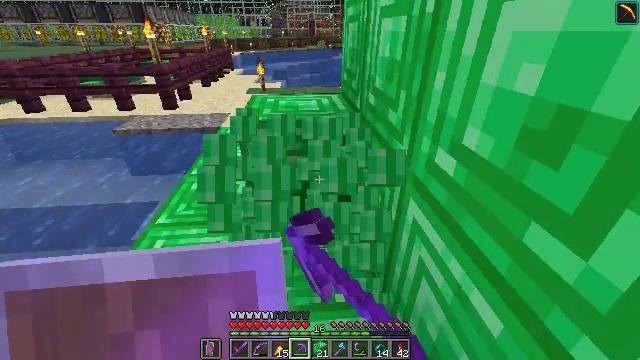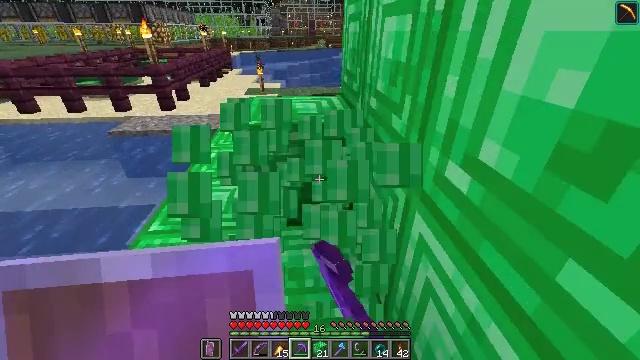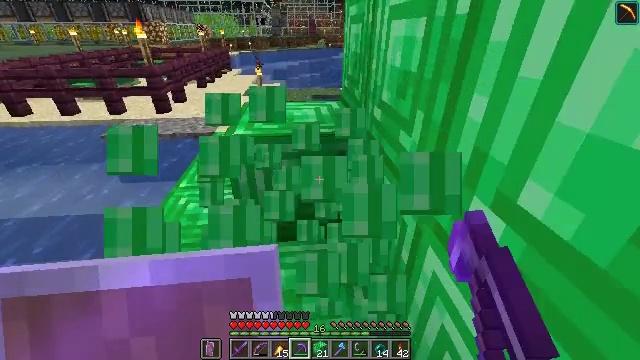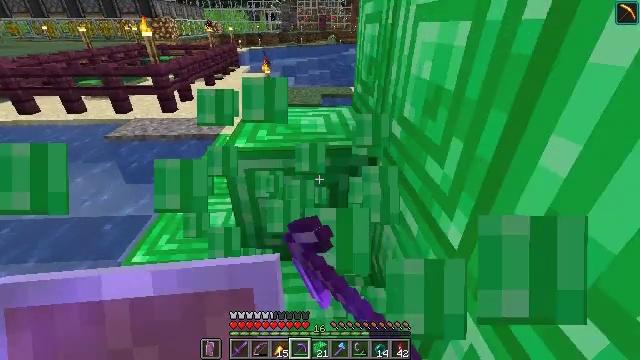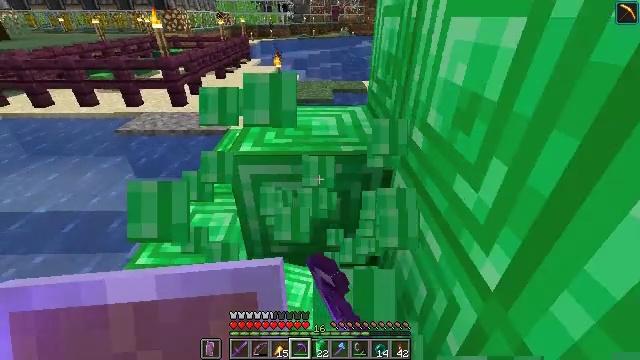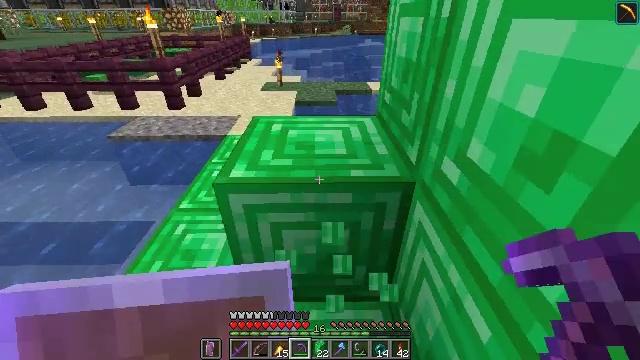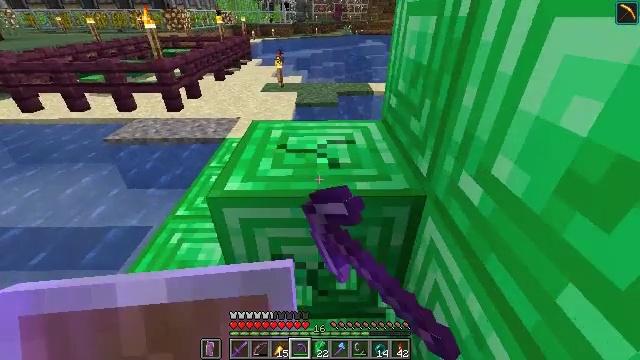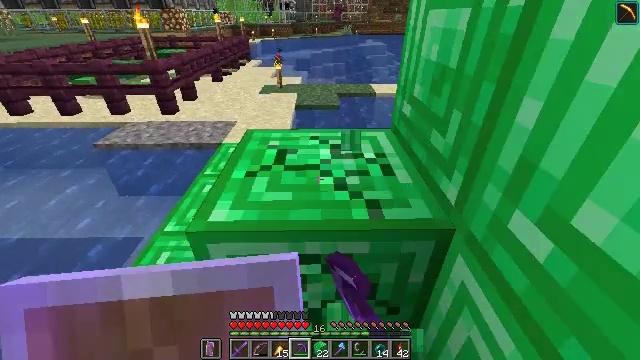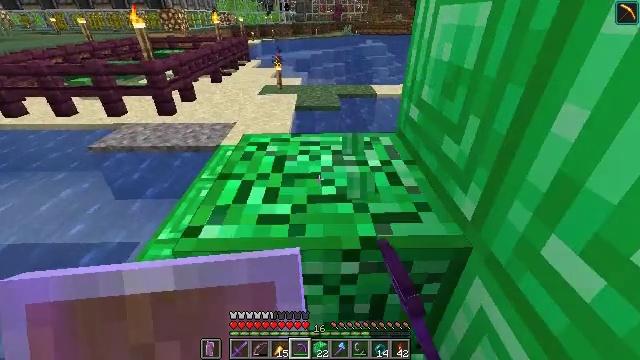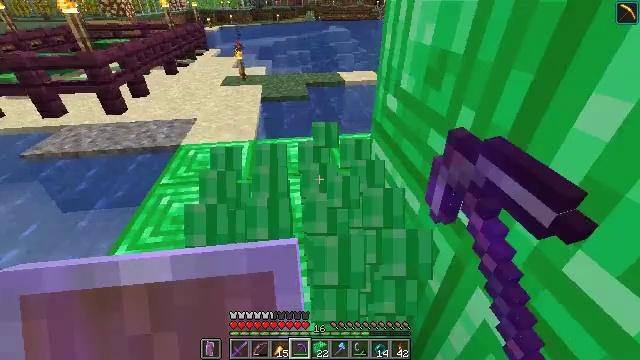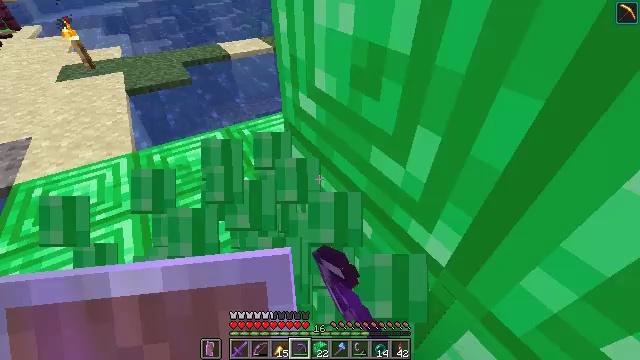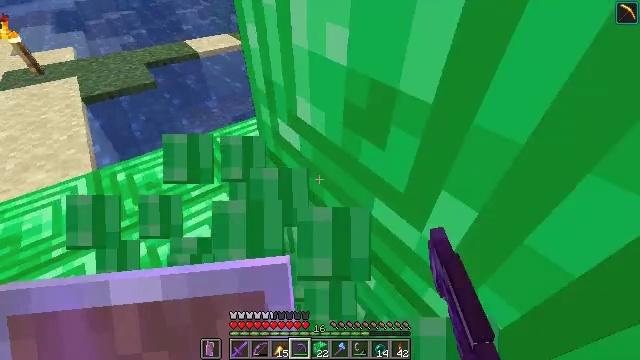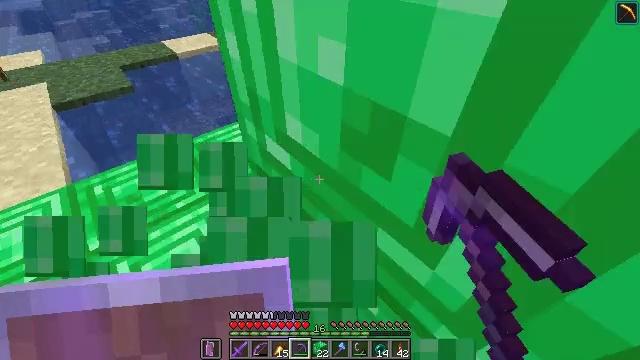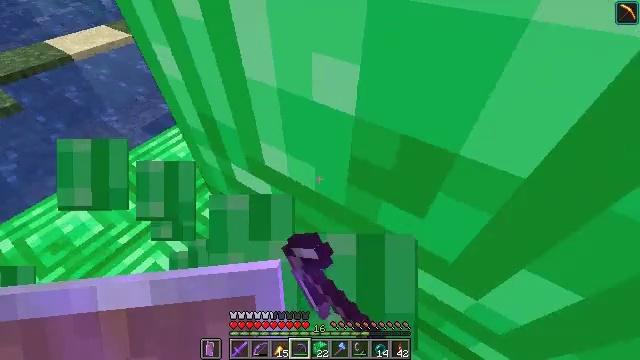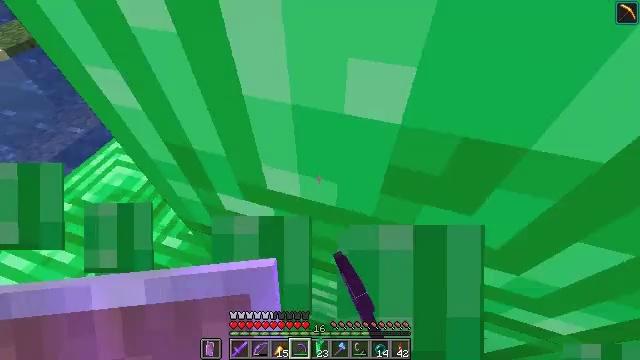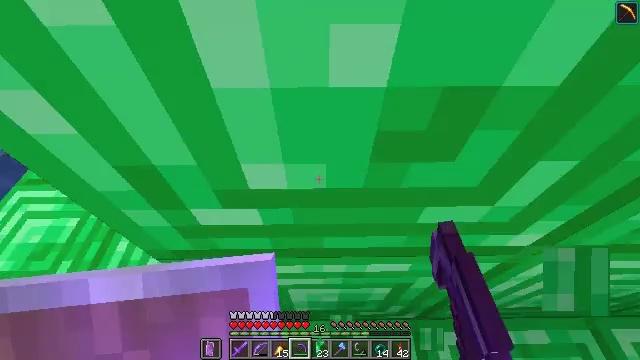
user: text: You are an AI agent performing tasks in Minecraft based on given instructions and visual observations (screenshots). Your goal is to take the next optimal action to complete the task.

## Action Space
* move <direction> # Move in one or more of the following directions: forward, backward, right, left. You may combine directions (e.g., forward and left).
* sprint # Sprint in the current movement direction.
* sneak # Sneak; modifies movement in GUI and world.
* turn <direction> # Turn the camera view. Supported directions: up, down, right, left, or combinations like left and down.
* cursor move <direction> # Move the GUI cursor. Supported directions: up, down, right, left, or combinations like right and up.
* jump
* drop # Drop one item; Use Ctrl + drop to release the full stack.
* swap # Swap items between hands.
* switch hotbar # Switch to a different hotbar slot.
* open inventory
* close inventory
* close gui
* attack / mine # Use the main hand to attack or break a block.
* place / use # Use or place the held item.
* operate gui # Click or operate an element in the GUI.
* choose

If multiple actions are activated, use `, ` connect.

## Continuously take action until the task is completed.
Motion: motion action
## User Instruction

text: Gather the emerald block from a structure.
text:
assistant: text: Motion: move forward, attack / mine
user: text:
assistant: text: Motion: move forward, attack / mine
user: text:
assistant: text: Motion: move forward, turn left, attack / mine
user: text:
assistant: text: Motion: move forward, turn left and down, attack / mine
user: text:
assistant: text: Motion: move forward, attack / mine
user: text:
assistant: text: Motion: move forward, attack / mine
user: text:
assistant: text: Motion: move forward, attack / mine
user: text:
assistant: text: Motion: move forward, attack / mine
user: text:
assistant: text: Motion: move forward, turn right and down, attack / mine
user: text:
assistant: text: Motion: move forward, turn right and down, attack / mine
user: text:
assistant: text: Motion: move forward, turn right and down, attack / mine
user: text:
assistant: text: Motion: move forward, turn right, attack / mine
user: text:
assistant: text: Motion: move forward, turn right and down
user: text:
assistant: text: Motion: turn right and down
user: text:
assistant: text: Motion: turn right and down
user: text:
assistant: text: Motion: turn right
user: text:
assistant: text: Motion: no_op
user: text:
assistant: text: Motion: no_op
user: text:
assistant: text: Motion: no_op
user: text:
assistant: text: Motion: no_op
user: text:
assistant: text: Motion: no_op
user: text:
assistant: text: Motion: move right, turn right
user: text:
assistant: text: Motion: move right
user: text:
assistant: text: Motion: move right
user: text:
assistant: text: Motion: no_op
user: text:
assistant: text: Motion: no_op
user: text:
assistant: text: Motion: no_op
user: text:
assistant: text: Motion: no_op
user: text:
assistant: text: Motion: move forward, sprint
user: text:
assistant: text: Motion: move forward, sprint, turn left, jump